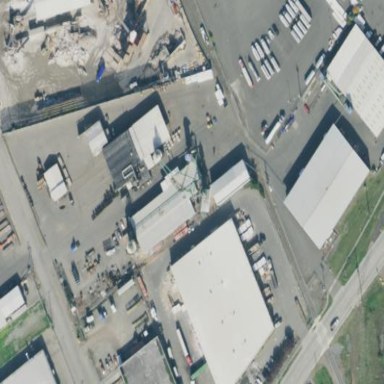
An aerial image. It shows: Industrial area.